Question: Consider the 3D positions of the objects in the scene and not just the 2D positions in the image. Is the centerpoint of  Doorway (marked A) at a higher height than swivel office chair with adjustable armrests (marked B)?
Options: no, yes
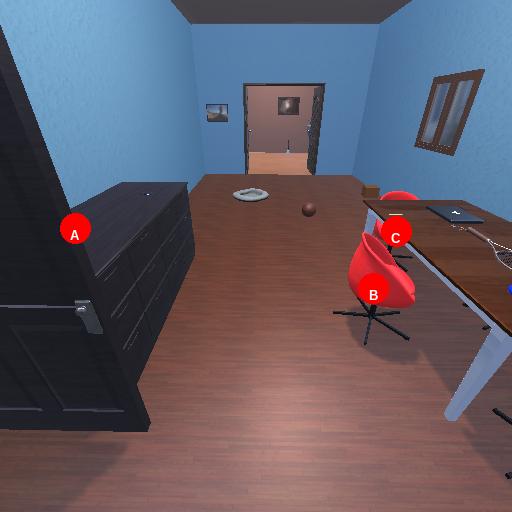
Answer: no